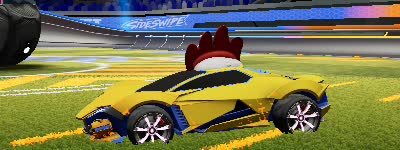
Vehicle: werewolf